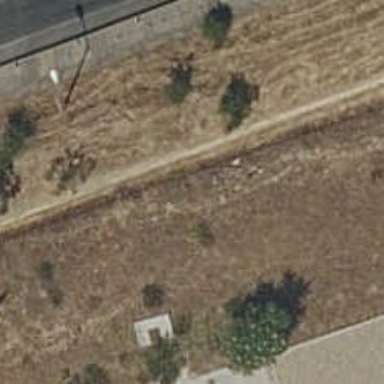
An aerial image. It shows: Dirt footway.